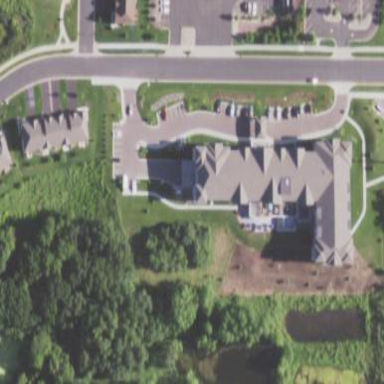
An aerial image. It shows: Building.